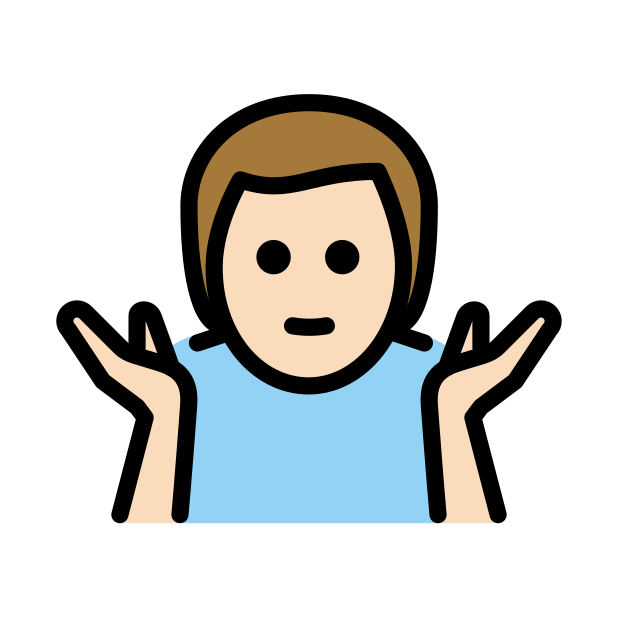
man shrugging: light skin tone